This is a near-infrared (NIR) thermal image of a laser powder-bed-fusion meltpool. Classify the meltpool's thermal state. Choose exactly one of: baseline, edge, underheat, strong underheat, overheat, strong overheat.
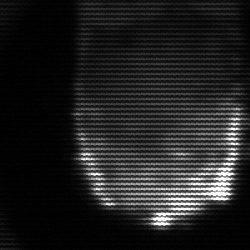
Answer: baseline